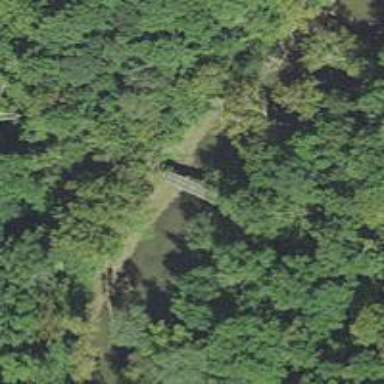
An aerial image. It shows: Abandoned railroad bridge.